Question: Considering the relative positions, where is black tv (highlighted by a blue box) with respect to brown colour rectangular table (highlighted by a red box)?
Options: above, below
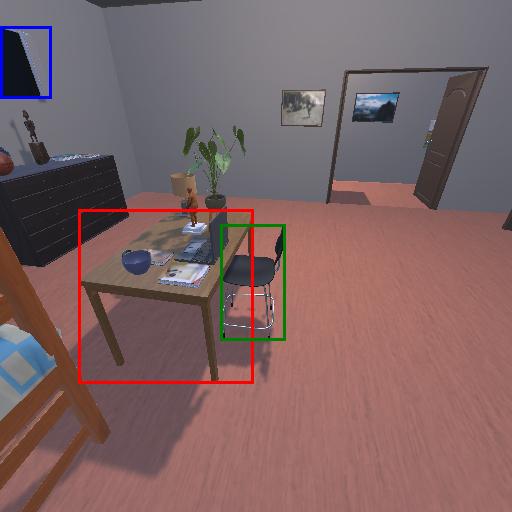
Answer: above